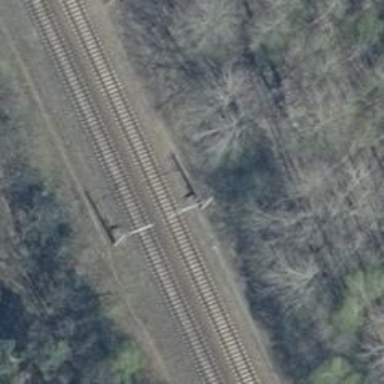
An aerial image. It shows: Railway signal.